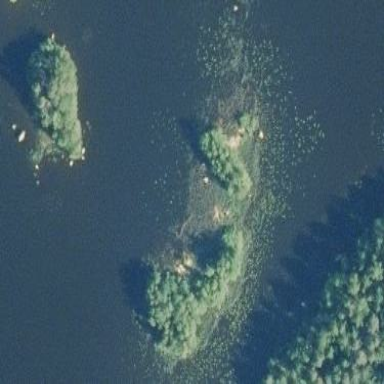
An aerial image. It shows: Beautiful woodland area.